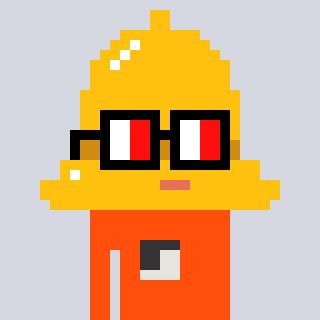
a pixel art character with square glasses with black frames and red eyes, a bell-shaped head and a orange-colored body on a cool background